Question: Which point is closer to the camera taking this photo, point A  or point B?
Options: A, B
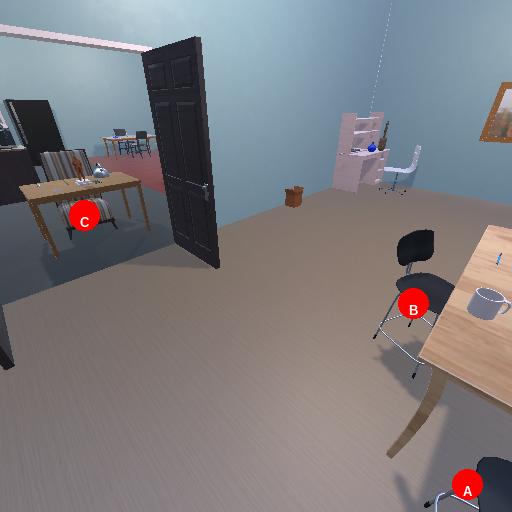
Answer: A